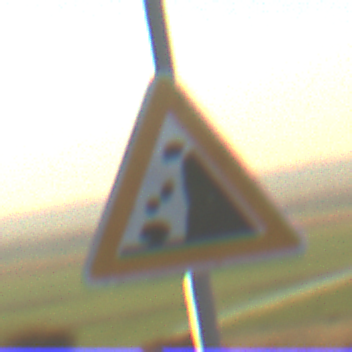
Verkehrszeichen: SteinschlagRechts
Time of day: SunriseSunset
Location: Outdoor (Nature)
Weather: Clear
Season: NotSpecified
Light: Natural